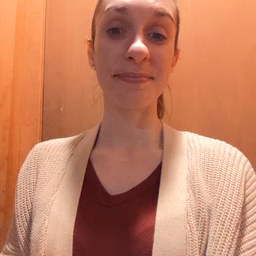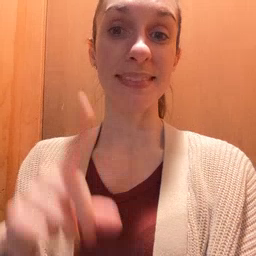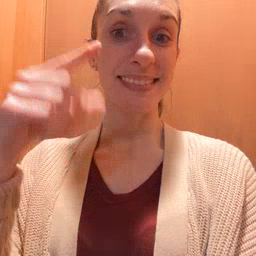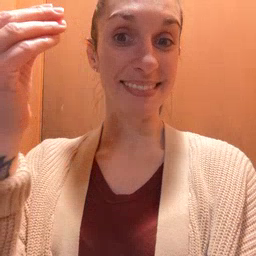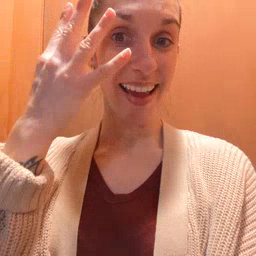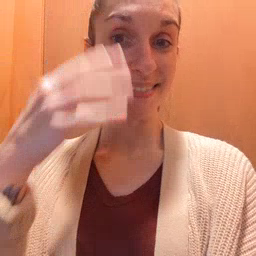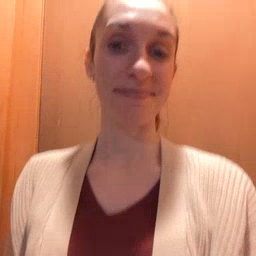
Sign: sun